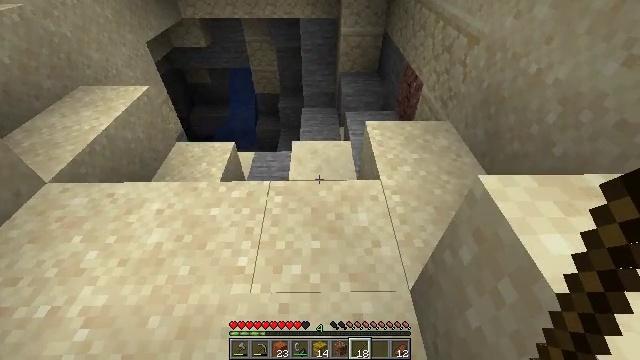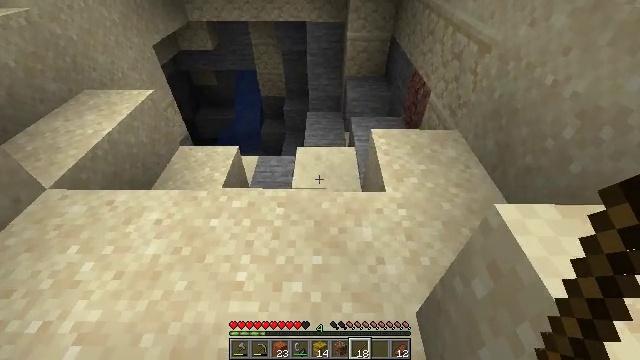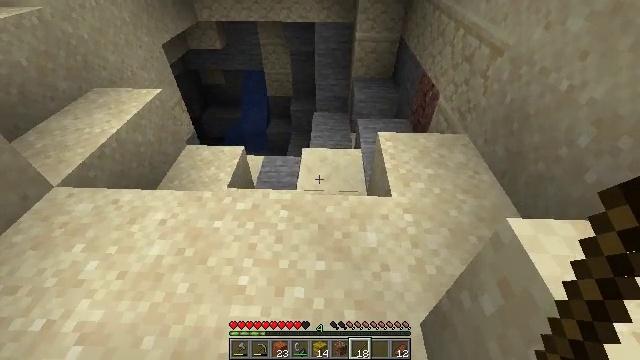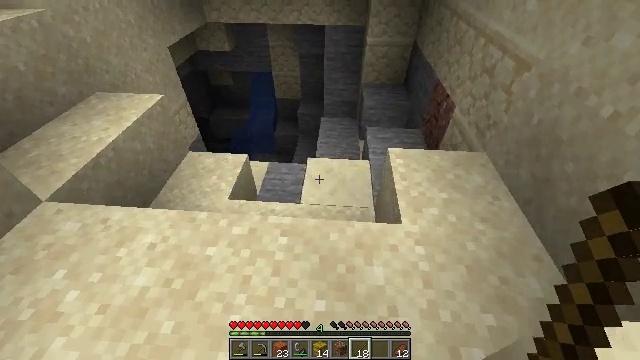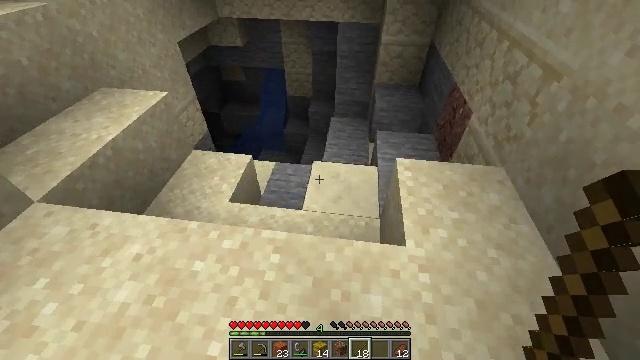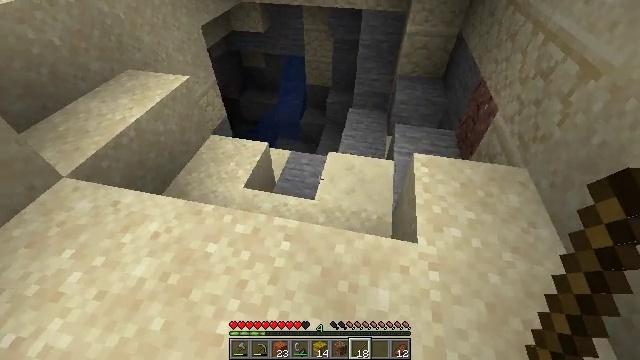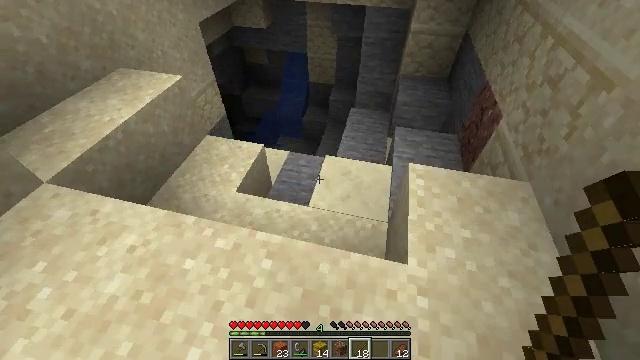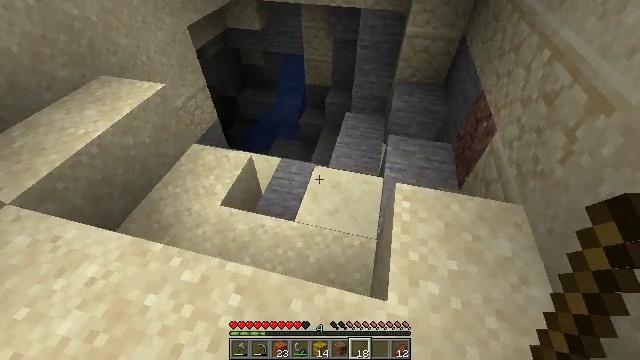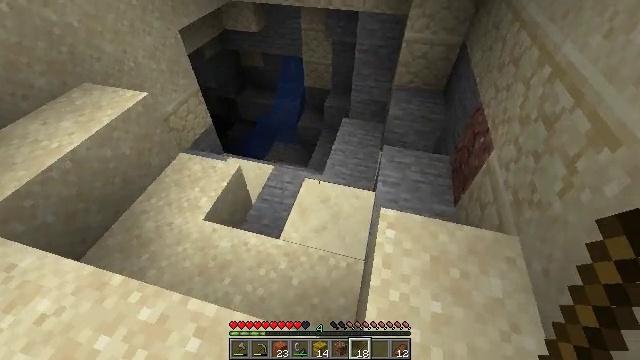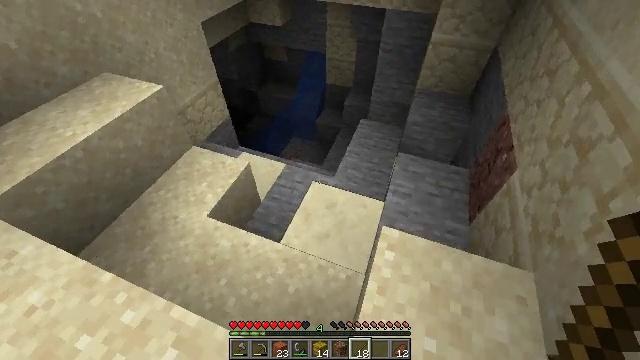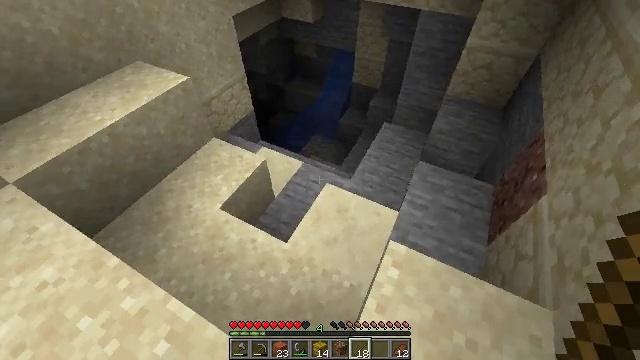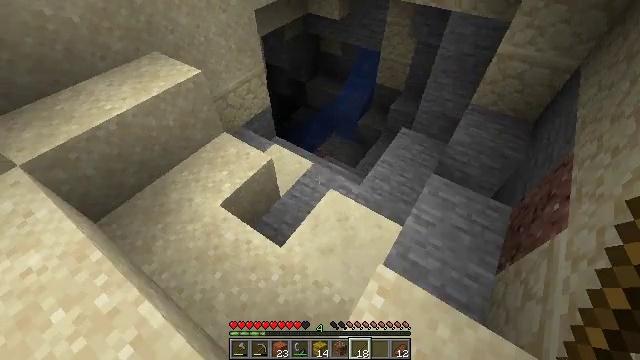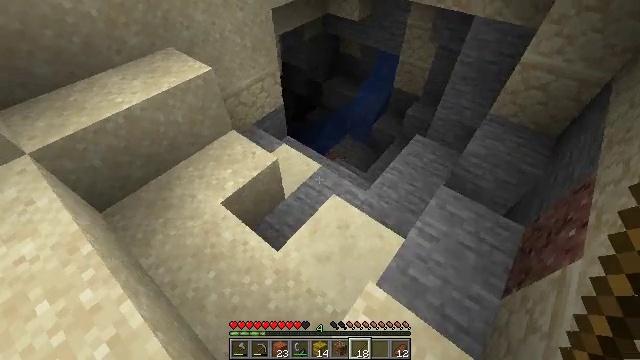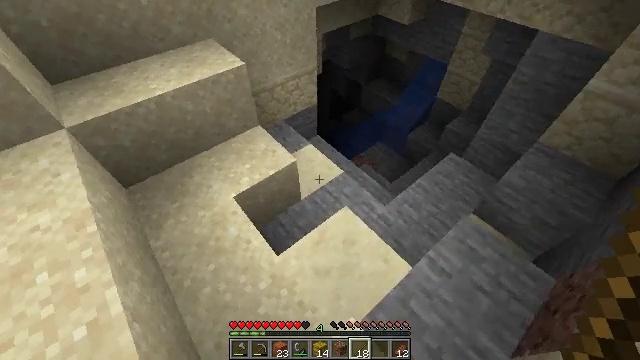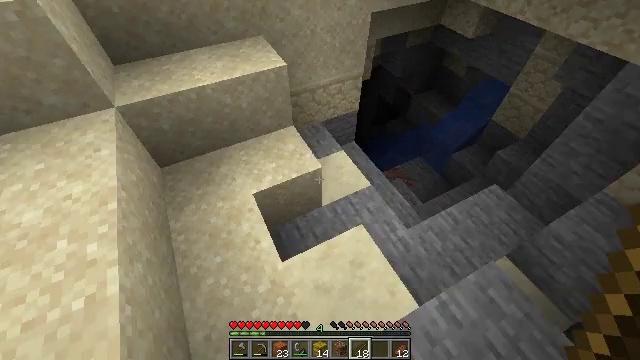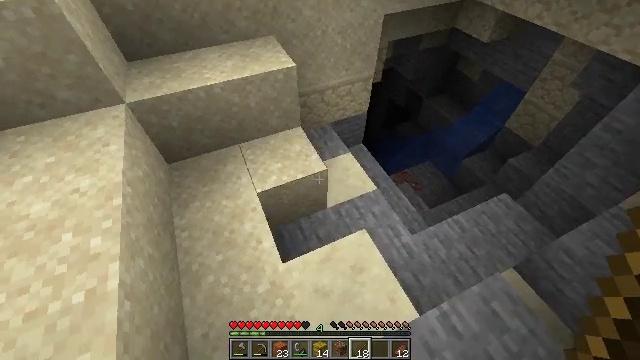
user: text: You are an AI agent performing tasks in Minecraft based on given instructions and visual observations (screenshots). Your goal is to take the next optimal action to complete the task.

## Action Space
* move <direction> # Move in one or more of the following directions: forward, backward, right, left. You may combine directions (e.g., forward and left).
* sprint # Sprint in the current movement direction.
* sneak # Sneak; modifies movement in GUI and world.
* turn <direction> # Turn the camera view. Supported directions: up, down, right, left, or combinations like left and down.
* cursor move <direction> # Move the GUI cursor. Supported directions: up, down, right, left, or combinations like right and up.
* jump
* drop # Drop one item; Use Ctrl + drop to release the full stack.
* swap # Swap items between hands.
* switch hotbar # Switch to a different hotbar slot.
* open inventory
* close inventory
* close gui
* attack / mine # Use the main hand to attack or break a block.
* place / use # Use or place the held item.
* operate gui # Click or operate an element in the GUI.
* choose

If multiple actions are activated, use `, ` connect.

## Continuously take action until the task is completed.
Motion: motion action
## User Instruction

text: Gather a dead bush.
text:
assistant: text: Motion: move forward, turn left
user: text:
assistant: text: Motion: move forward, turn left
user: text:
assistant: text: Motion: move forward, turn left
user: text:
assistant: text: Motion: move forward and move right, turn left
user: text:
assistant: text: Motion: move forward and move right, turn left and down
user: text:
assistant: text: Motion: move forward and move right, turn left
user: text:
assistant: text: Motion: move forward and move right
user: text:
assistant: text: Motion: move forward and move right, turn left
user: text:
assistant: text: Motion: move forward and move right, turn left and down
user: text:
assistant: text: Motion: move forward and move right, turn left
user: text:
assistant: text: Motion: move forward and move right, turn left
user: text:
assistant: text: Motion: move forward and move right, turn left
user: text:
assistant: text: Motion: move forward and move right, turn left
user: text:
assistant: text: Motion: move forward and move right, turn left
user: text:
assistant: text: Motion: move forward and move right, turn left
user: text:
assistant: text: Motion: move forward and move right
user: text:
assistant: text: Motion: move forward and move right
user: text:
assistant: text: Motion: move forward and move right, turn left
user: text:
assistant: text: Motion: move right, turn left
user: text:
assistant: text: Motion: move right
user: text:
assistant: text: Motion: move right
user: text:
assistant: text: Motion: move right
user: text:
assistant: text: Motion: move right
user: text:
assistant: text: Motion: move right, turn left
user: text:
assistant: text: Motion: move right, turn left
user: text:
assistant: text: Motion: move right
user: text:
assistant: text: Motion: move right
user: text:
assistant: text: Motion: move right
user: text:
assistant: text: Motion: move right
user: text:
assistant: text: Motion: move right